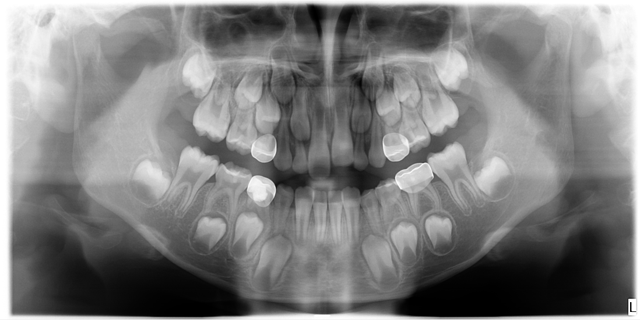
child